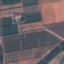
Land use / land cover class: PermanentCrop